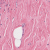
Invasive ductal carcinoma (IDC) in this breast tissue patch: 0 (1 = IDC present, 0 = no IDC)